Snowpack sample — Loveland Pass, Silver Plume, Colorado, USA (2/11/26, 12:00 PM MST)
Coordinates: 39.663, -105.886
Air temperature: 35 °F
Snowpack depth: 82 cm
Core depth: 30 cm
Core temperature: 28.4 °F
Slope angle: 13°, slope face: 12°
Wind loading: high
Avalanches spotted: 1
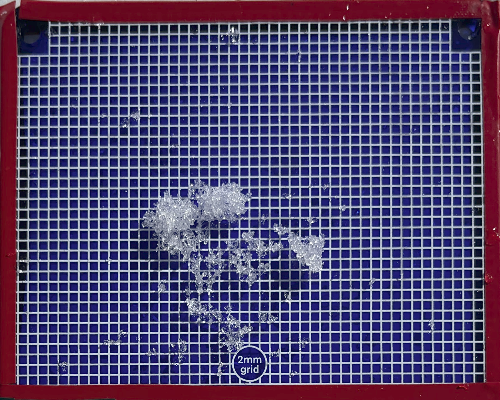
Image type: profile
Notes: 1 small avalanche spotted on the north side of the bowl, lots of wind loading